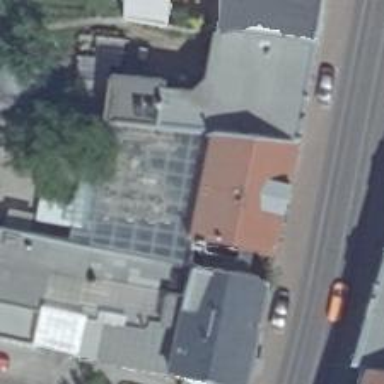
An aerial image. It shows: Pub.